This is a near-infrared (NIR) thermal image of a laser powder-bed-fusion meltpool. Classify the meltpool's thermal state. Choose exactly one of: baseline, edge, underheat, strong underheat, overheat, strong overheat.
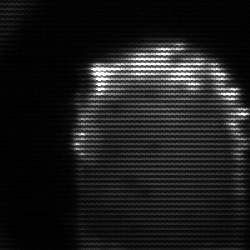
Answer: baseline